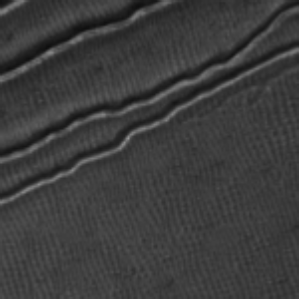
Label: frost